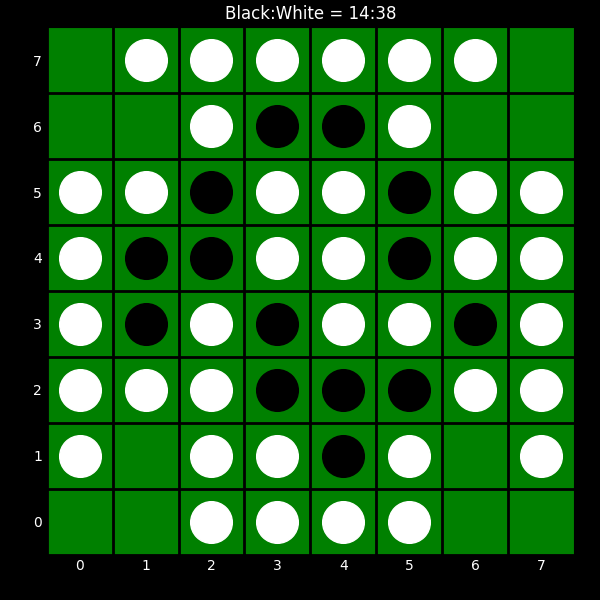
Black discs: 14
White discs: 38